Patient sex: M
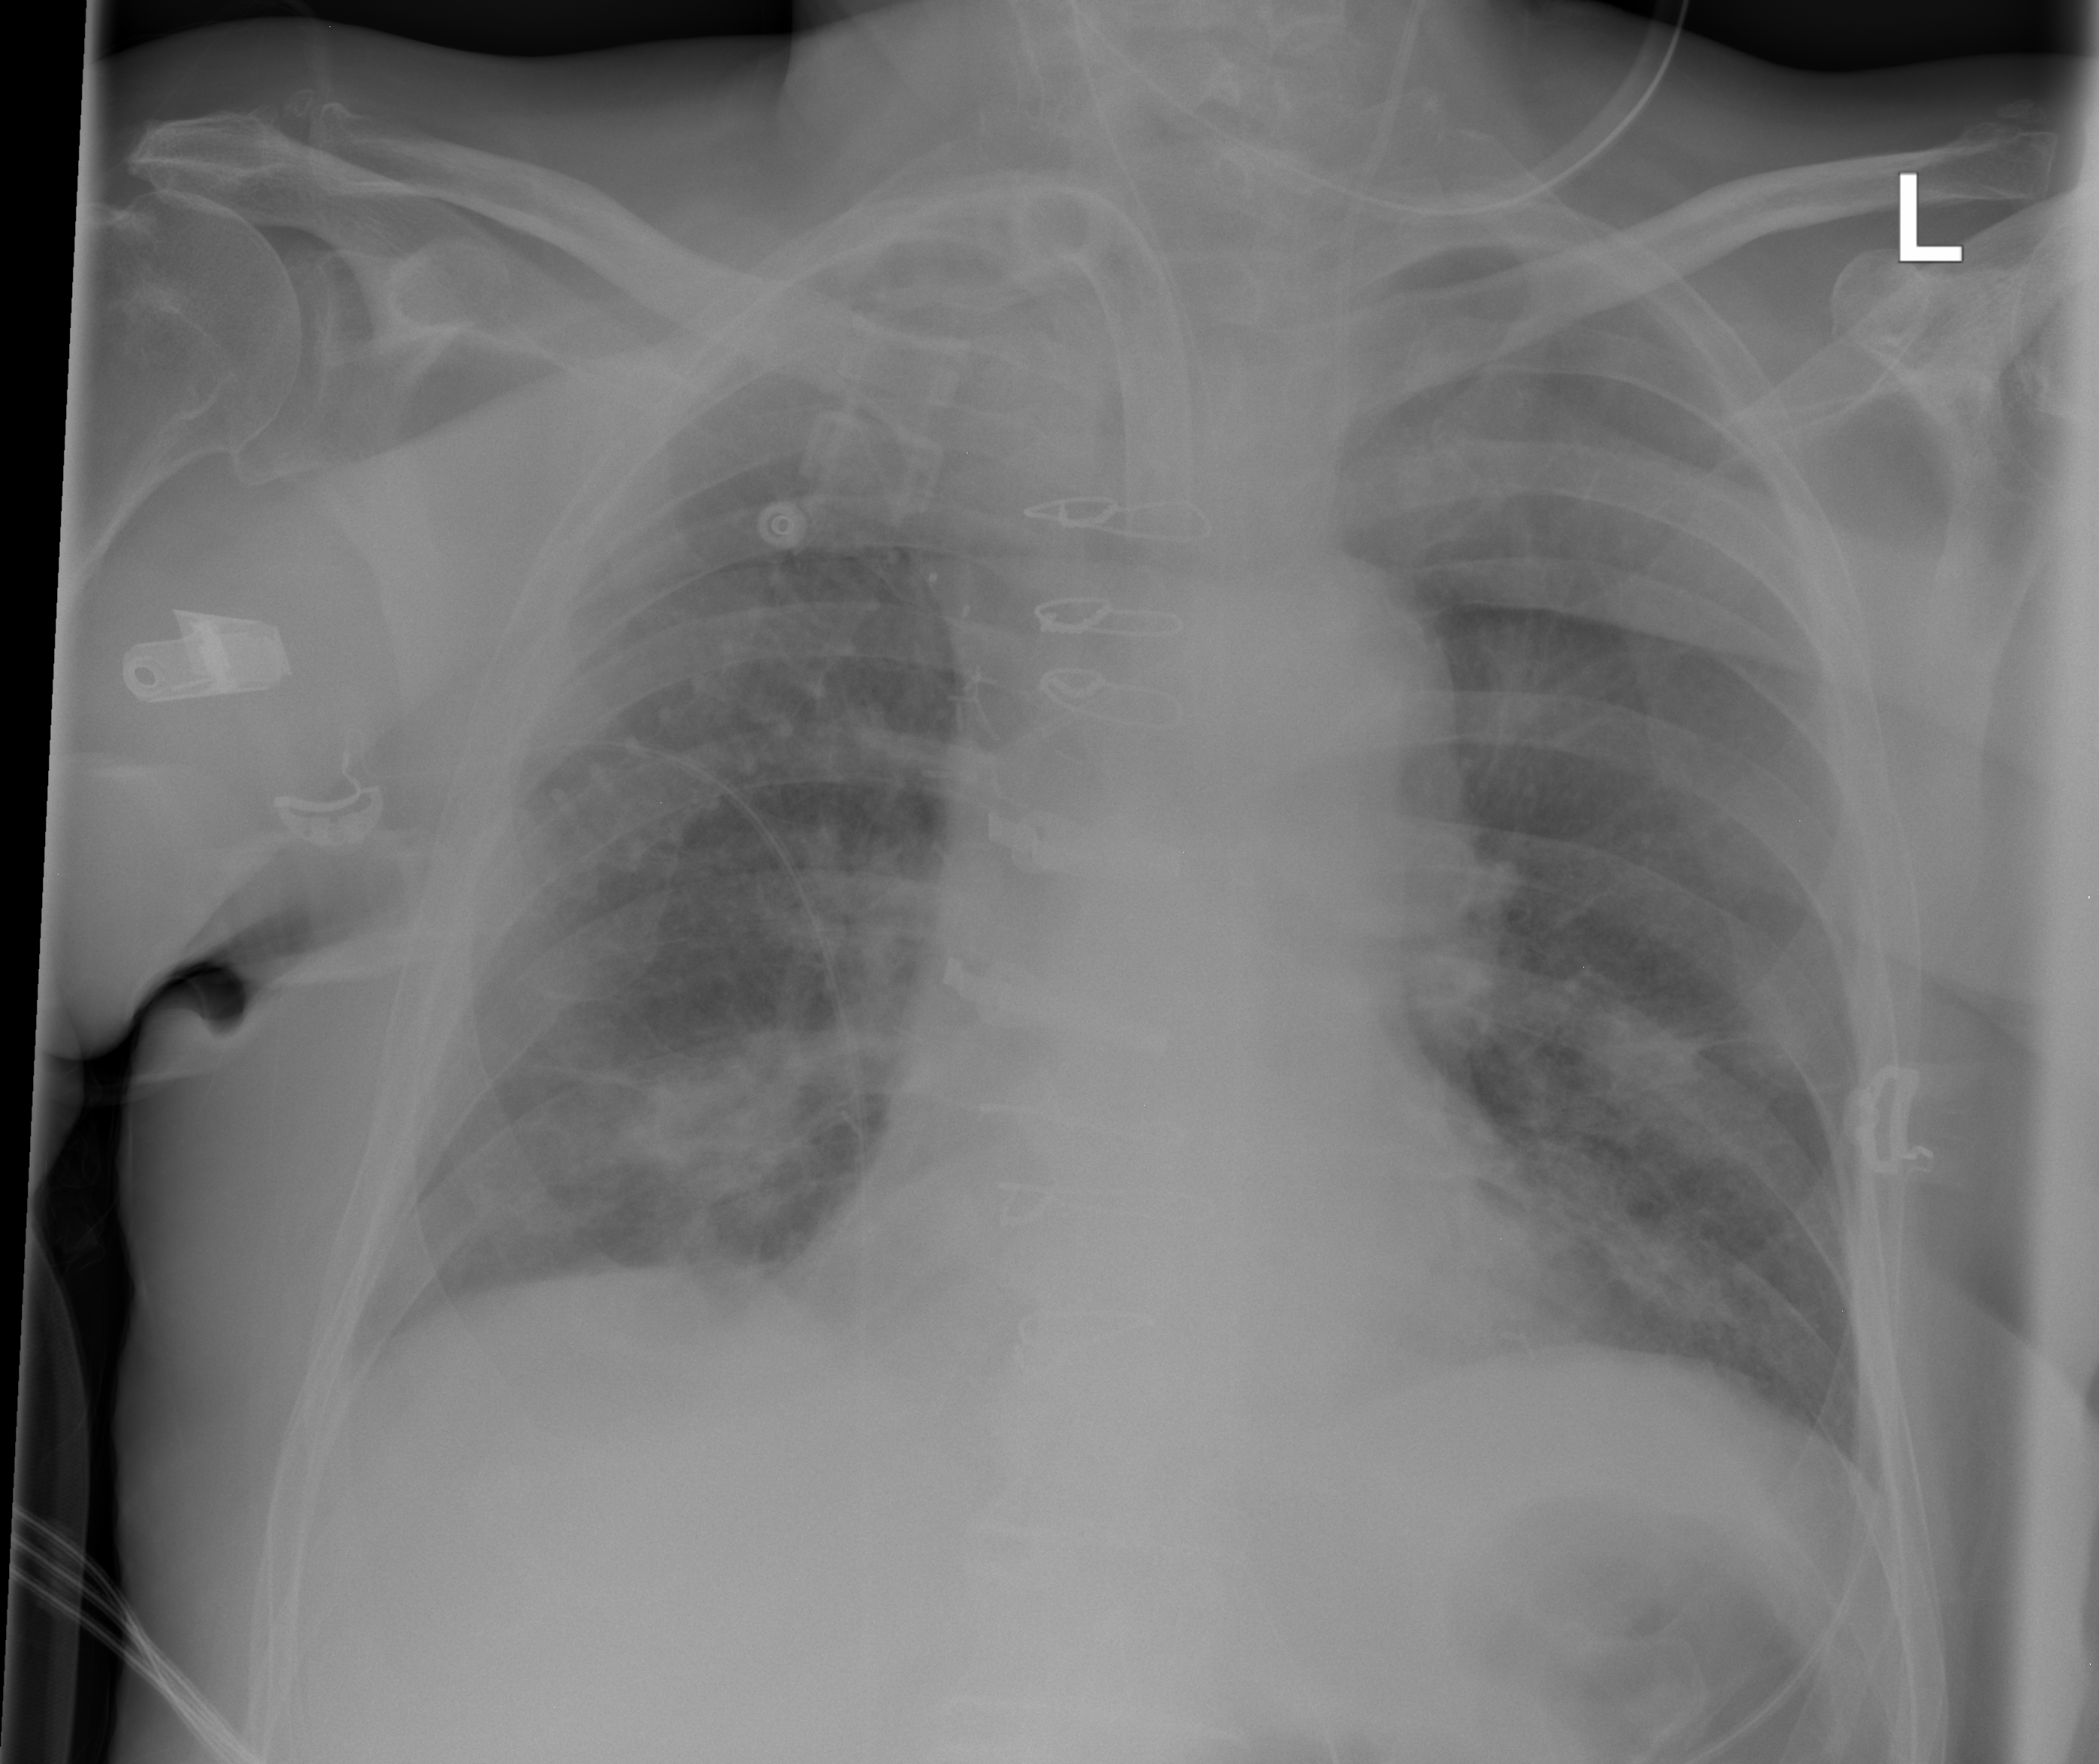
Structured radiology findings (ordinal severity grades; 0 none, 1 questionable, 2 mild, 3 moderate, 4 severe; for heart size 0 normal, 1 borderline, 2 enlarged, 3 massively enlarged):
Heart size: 1
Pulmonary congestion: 0
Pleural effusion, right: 0
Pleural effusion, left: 0
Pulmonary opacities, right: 2
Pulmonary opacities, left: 3
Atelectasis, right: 0
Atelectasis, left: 0